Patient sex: M
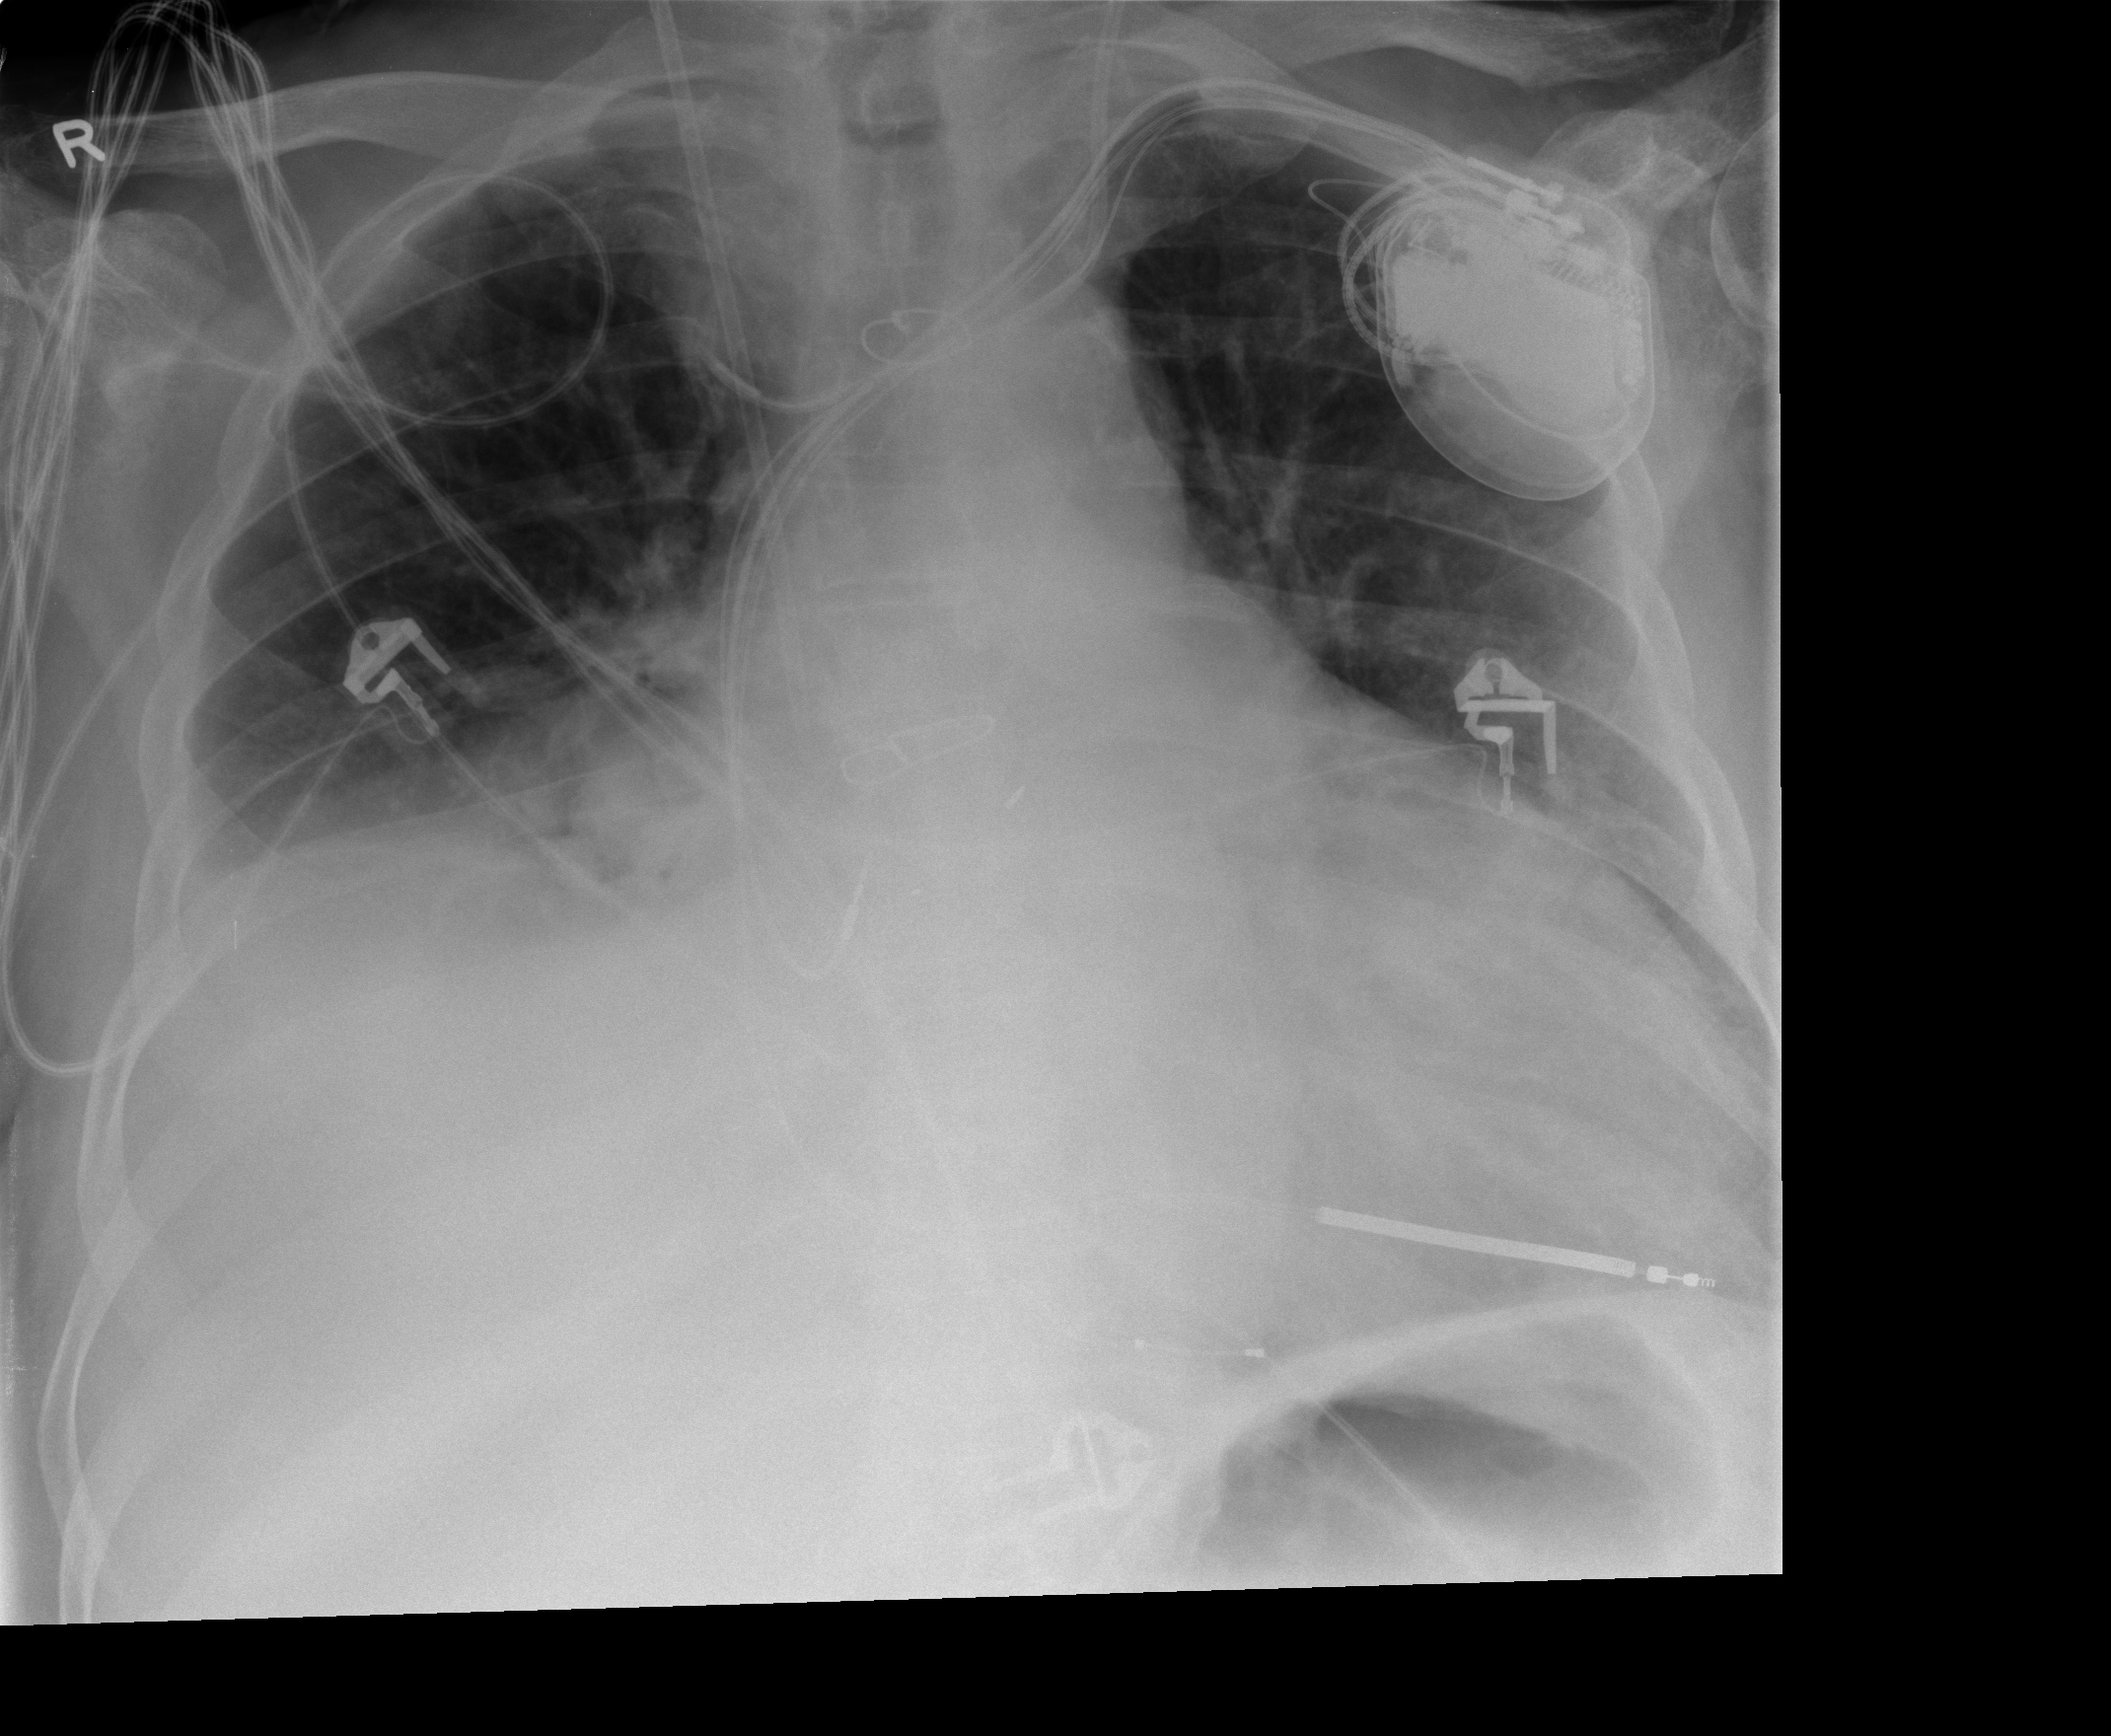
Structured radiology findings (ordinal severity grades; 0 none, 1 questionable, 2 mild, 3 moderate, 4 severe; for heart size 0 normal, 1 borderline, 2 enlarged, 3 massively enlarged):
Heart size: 2
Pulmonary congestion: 0
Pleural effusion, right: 3
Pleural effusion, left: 0
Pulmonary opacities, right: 0
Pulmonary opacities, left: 0
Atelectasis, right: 2
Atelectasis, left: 0